Question: This is pretty much one of my first ajax scripts so please keep that in mind as I am very much still learning...
Im trying to do the following:
Display results of a certain tournament by allowing user to do the following:
1. user selects sport
2. now select tournament based on sport_type
3. now select round based on tournament and sport_type

The 1st select box (Sport) populated perfectly yet the other select boxes does not populate...any im getting no error messages...
'''
$(document).ready(function()
{
$(".sport").change(function()
{
var id=$(this).val();
var dataString = 'id='+ id;
$.ajax
({
type: "POST",
url: "get_sport.php",
data: dataString,
cache: false,
success: function(html)
{
$(".tournament").html(html);
}
});
});
$(".tournament").change(function()
{
var id=$(this).val();
var dataString = 'id='+ id;
$.ajax
({
type: "POST",
url: "get_round.php",
data: dataString,
cache: false,
success: function(html)
{
$(".round").html(html);
}
});
});
});
</head>
<body>
<center>
<div>
<label>Sport :</label>
<select name="sport" class="sport">
<option selected="selected">--Select Sport--</option>
<?php
var_dump($id);
$sql="SELECT distinct sport_type FROM events";
$result=mysql_query($sql);
while($row=mysql_fetch_array($result))
{
?>
<option value="<?php echo $row['sport_type']; ?>"><?php echo $row['sport_type']; ?></option>
<?php
}
?>
</select>
<label>Tournamet :</label> <select name="tournament" class="tournament">
<option selected="selected">--Select Tournament--</option>
</select>
<label>Round :</label> <select name="round" class="round">
<option selected="selected">--Select Round--</option>
</select>
'''
'''
include("connect.php");
if($_POST['id'])
{
$id=$_POST['id'];
$sql="SELECT distinct tournament FROM events WHERE sport_type ='$id'";
$result=mysql_query($sql);
?>
<option selected="selected">Select Tournament</option><?php
while($row=mysql_fetch_array($sql)){
?>
<option value="<?php echo $row['tournament'];?>"><?php echo $row['tournament']?></option>
<?php
}
}
'''
'''
include('connect.php');
if($_POST['id'])
{
$id=$_POST['id'];
$sql="SELECT DISTINCT round FROM events WHERE tournament='$id'";
$result=mysql_query($sql);
?>
<option selected="selected">Select Round</option><?php
while($row=mysql_fetch_array($result)){
?>
<option value="<?php echo $row['round'] ?>"><?php echo $row['round'] ?></option>
<?php
}
}
?>
'''
Im sure I just forgot to add a statment or something similar Ive been staring at this for the best part of an hour, yet I can not find the error. Any help will be greatly appreciated
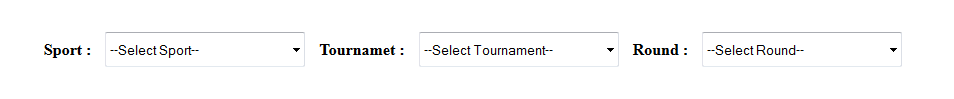
Answer: The problem was in get_sport.php in the while loop 'mysql_fetch_array($sql)' the parameter should be '$result'....How embarrassing